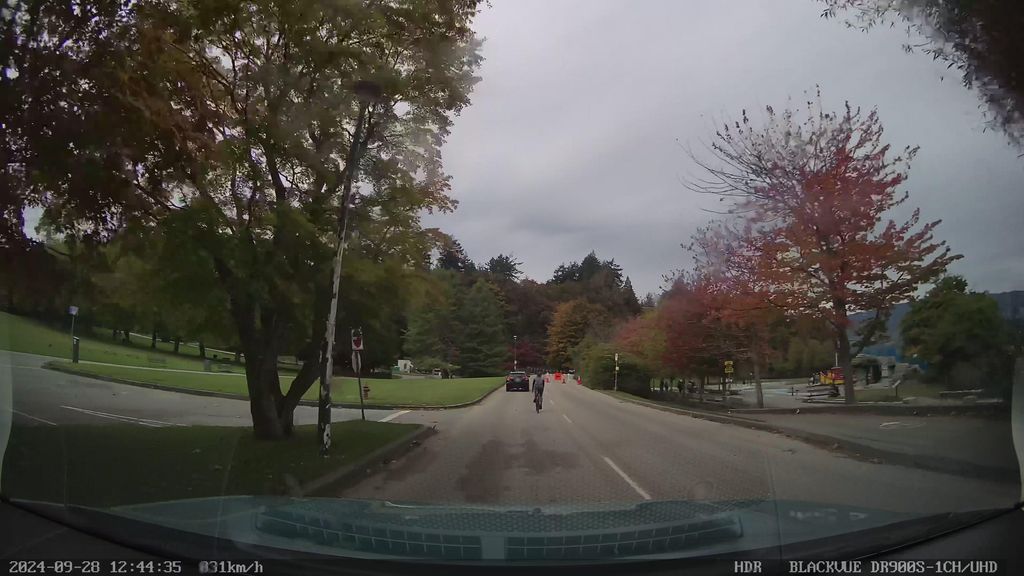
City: vancouver